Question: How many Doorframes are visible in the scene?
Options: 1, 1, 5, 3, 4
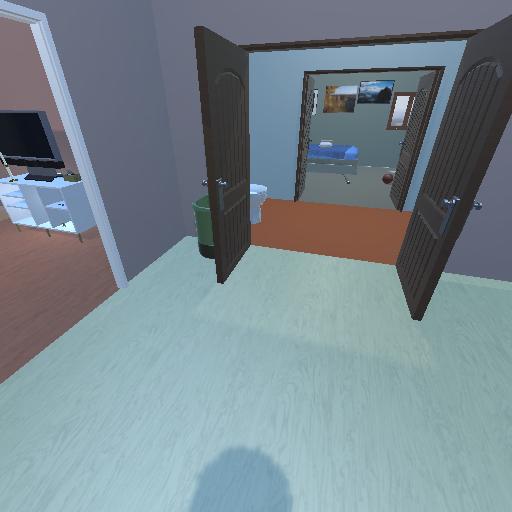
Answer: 1